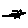
Label: star